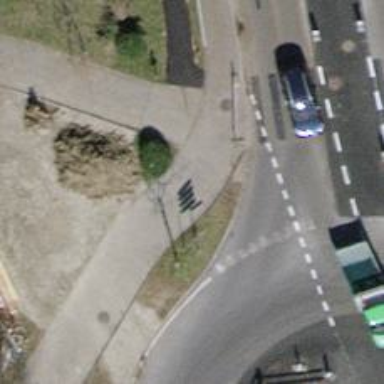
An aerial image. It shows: Asphalt sidewalk.